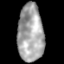
Tissue: lung
Cell type: Epithelial cells
Senescence score: 0.2073
Nuclear area (px): 1459
Mean DAPI intensity: 164.064